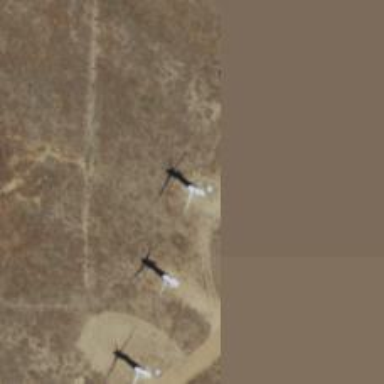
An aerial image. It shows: Wind power generator with wind turbines.